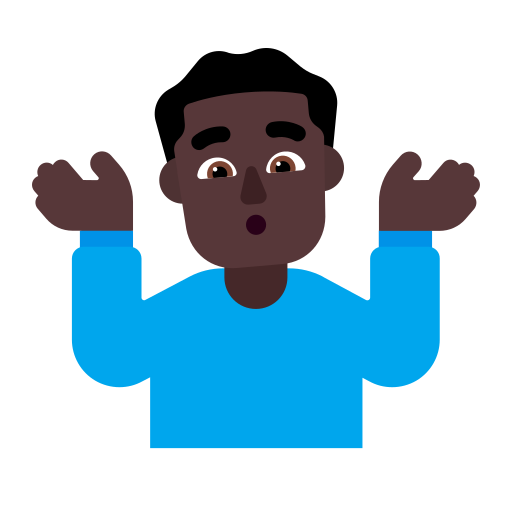
man shrugging flat dark